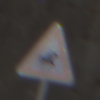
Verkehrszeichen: ReiterLinks
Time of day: MorningAfternoon
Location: Outdoor (Suburban)
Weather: PartlyCloudy
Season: NotSpecified
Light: Natural